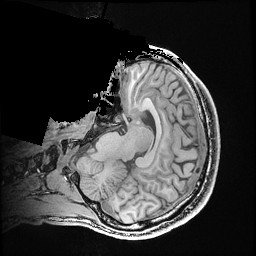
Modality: T1w
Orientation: axial
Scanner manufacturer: ge
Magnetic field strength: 3 T
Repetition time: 0.009184 s
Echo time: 0.00368 s